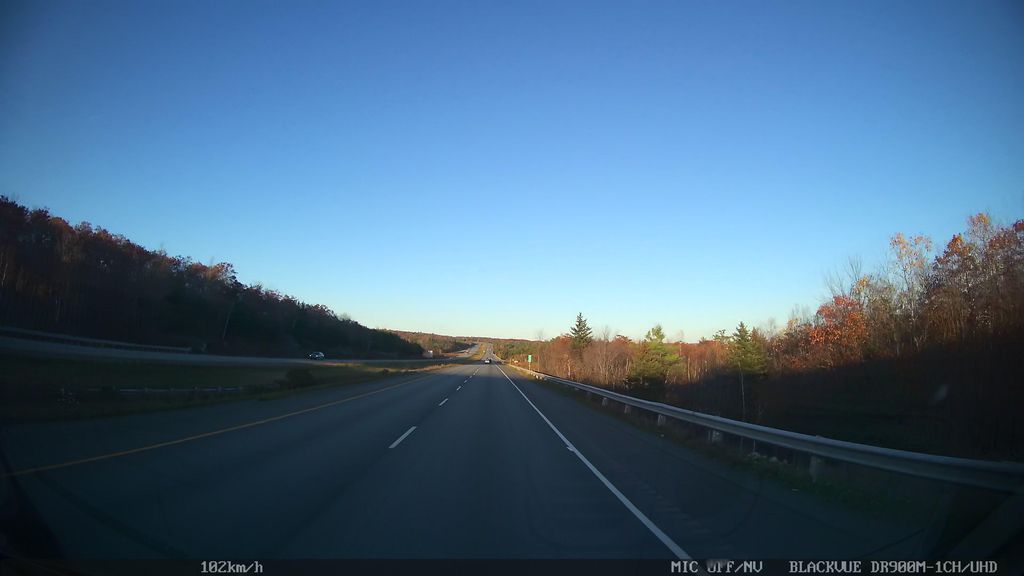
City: halifax